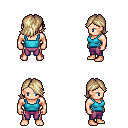
a pixel art fantasy rpg character, male body template, human, light skin, teal pirate shirt, magenta pants, white blonde swoop hairstyle, four views (front, back, left, right), 2x2 character sprite sheet, small pixel art, hard edges, no anti-aliasing